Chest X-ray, PA view. Patient: 40 years old, sex M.
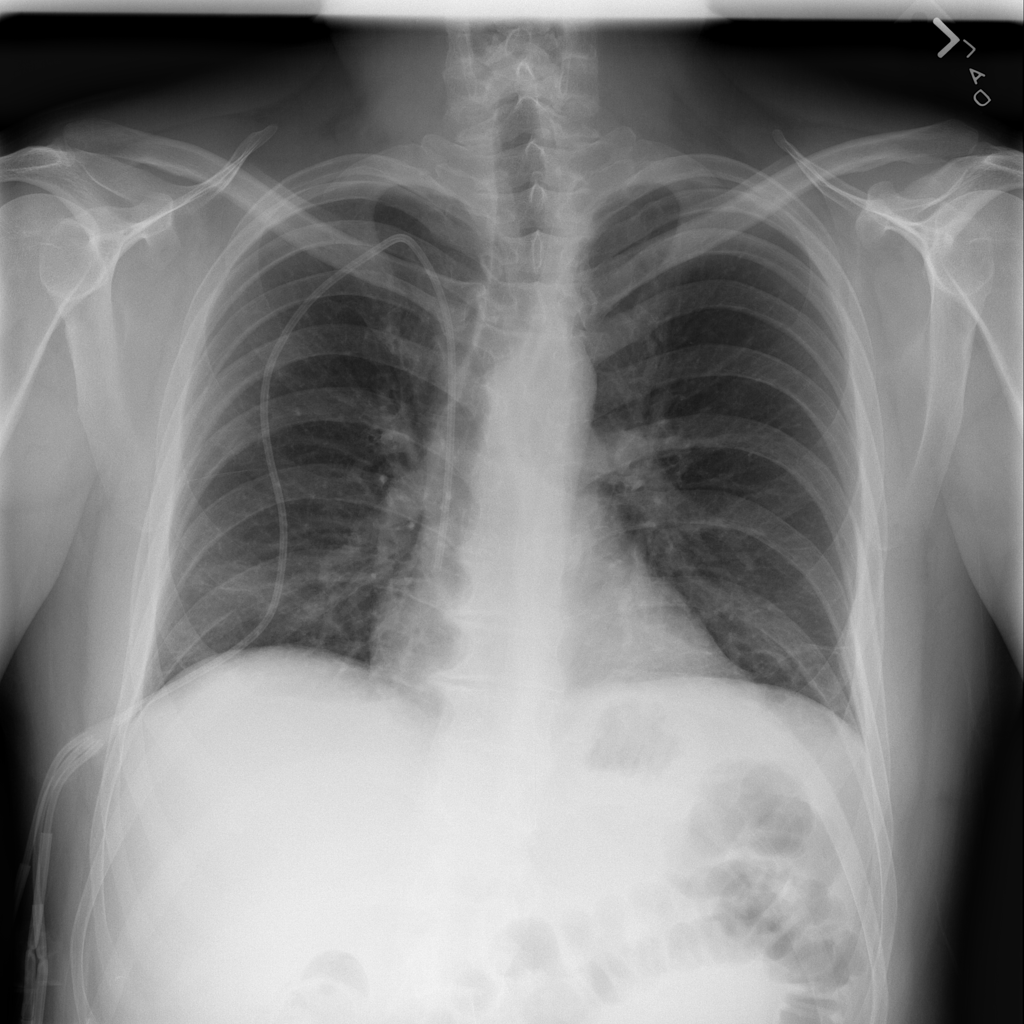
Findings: No Finding